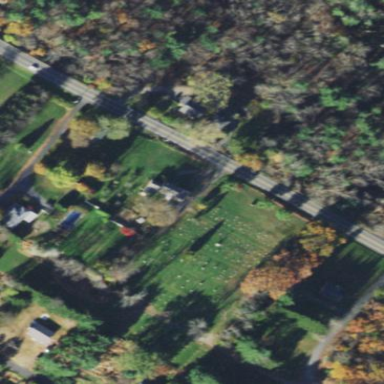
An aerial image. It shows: Graveyard used as cemetery.